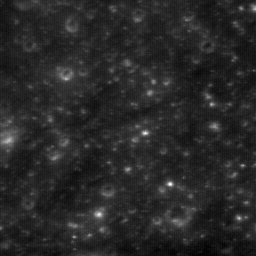
Host type: background_regolith
Lunar coordinates: latitude nan, longitude nan